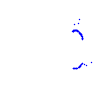
Particle: kaon